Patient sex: M
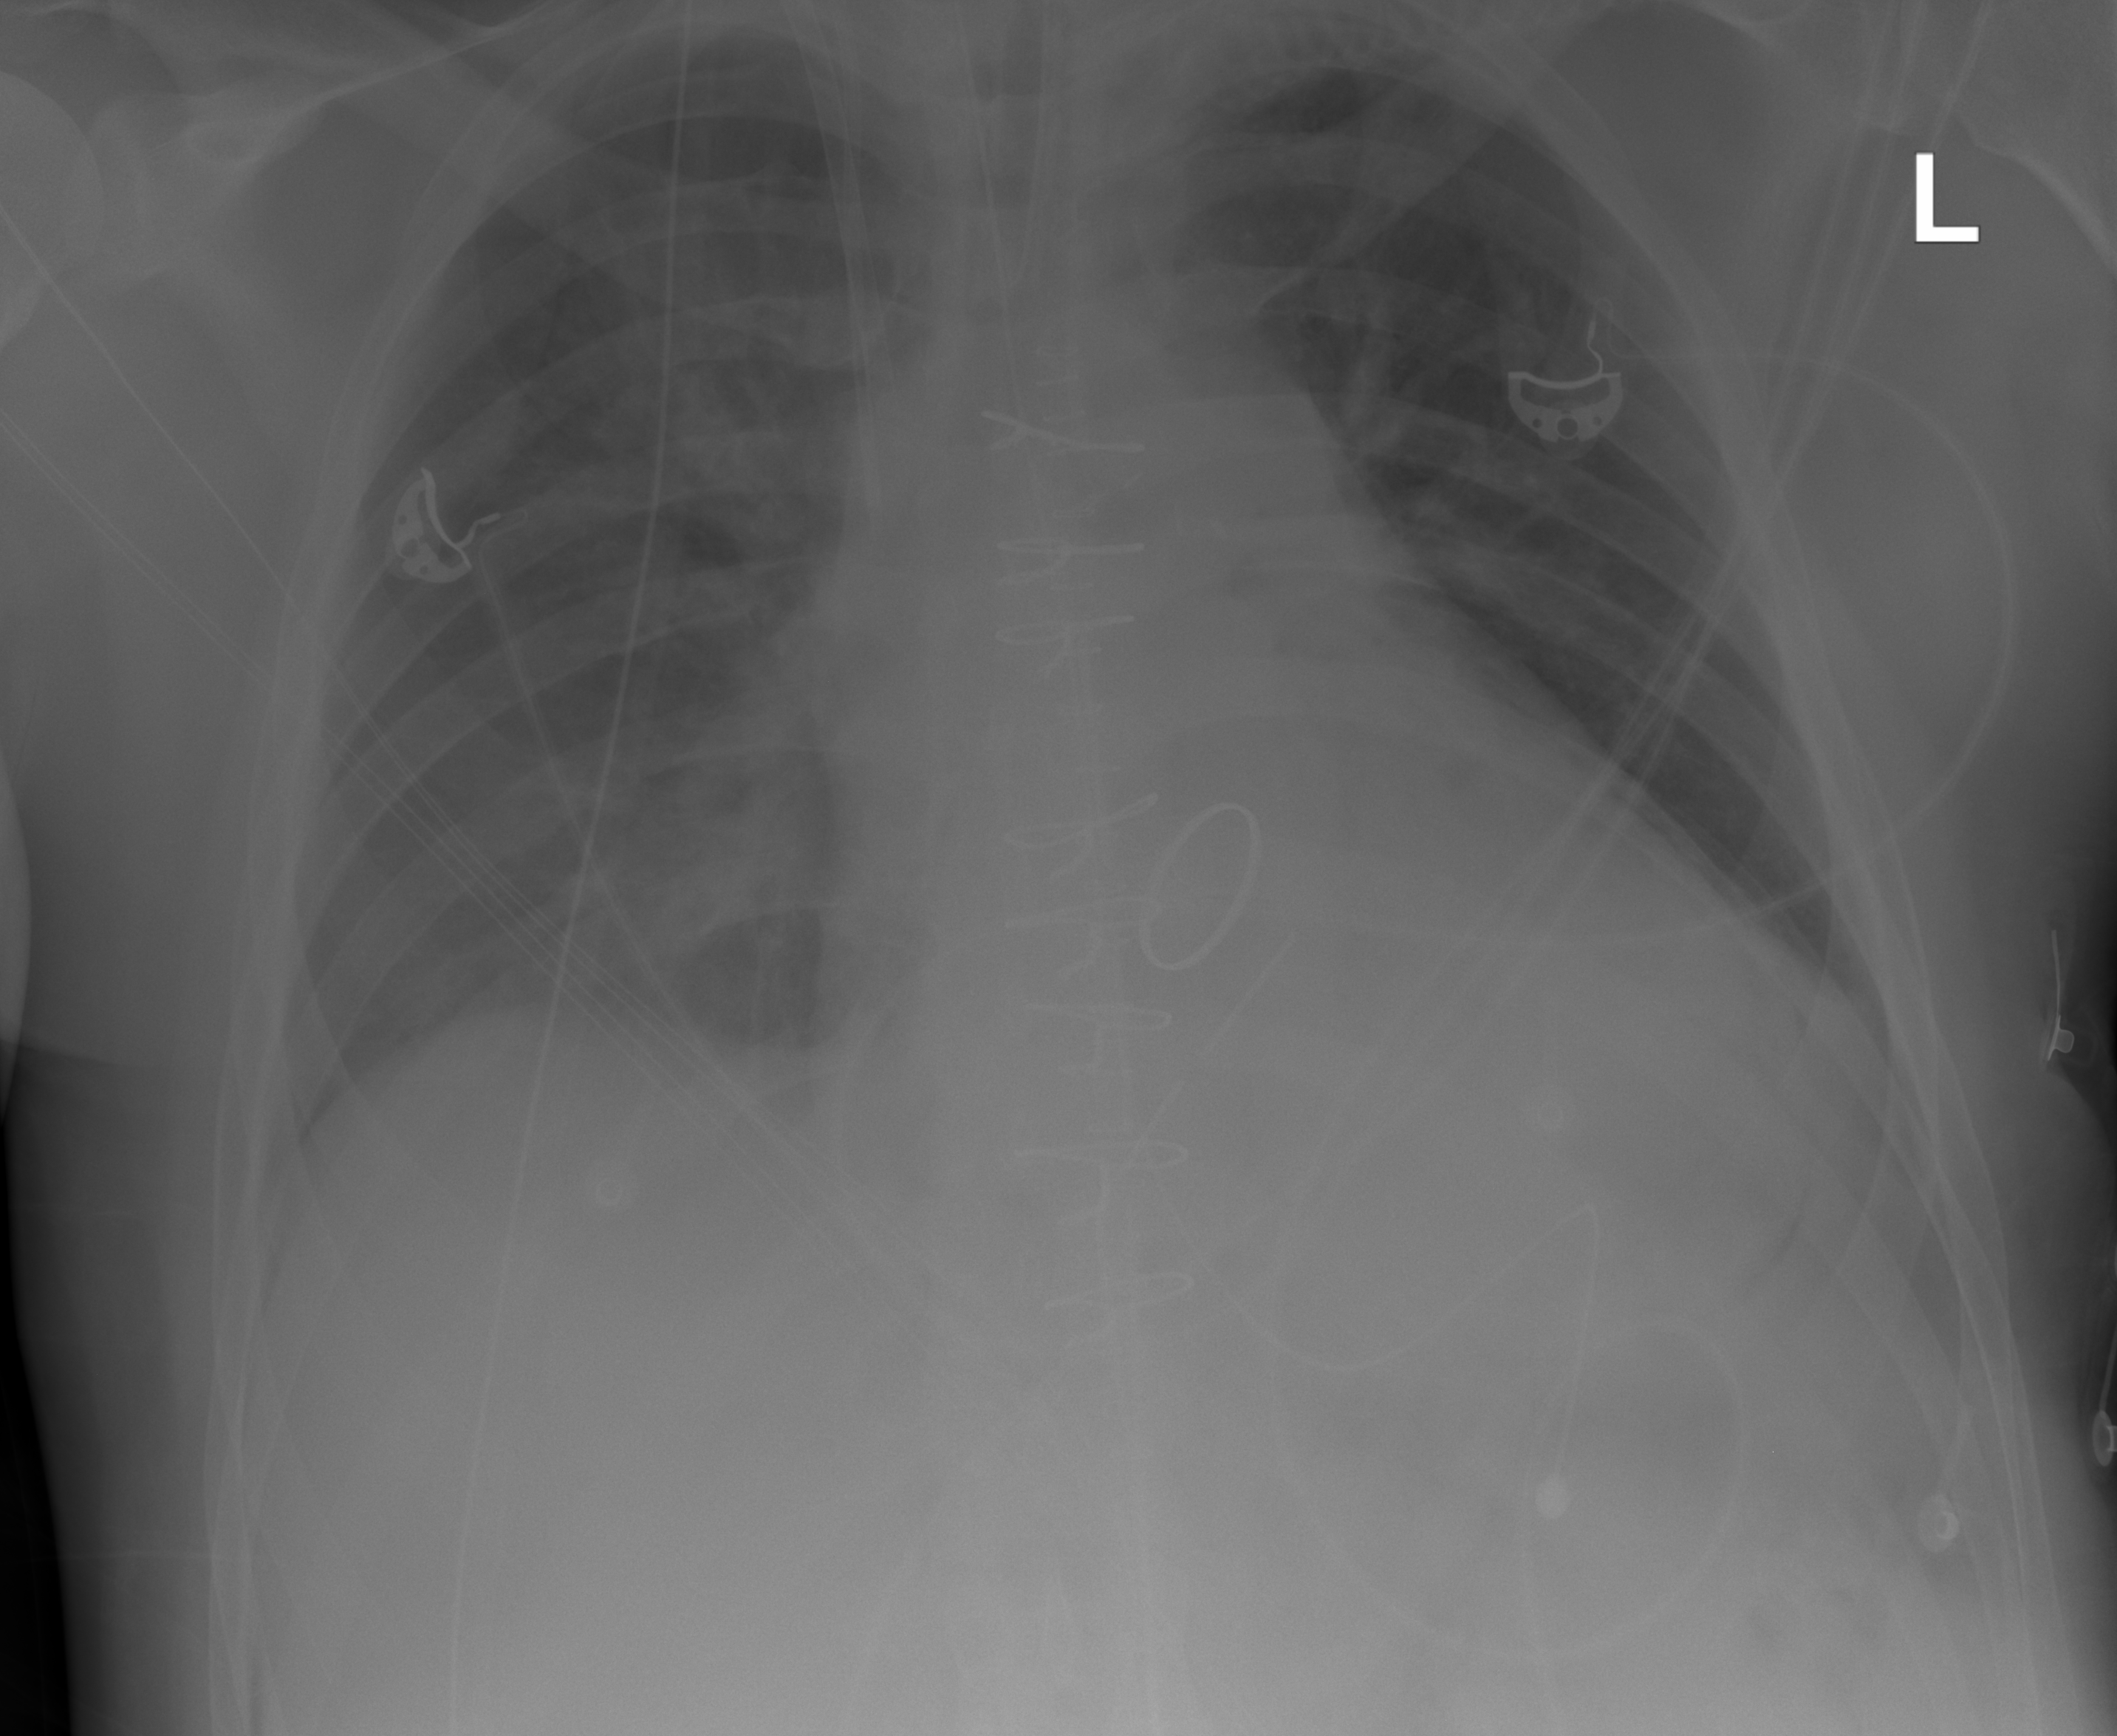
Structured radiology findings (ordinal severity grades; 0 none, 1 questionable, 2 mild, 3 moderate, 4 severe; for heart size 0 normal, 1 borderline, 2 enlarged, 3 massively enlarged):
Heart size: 0
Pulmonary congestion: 2
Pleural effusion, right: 0
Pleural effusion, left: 2
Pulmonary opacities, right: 2
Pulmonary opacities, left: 0
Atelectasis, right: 0
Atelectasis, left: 2